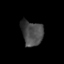
Tissue: skin
Cell type: Epithelial cells
Senescence score: 0.1872
Nuclear area (px): 528
Mean DAPI intensity: 72.04